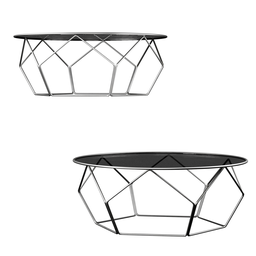
Label: furniture